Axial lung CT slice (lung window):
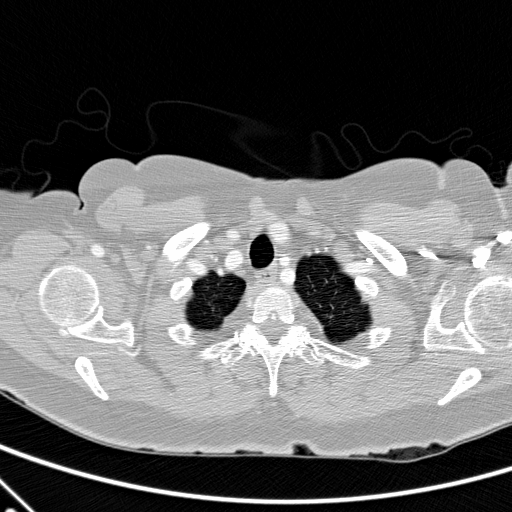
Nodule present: no